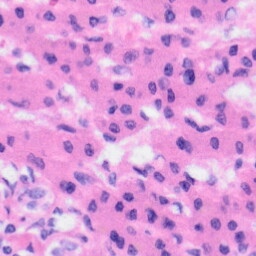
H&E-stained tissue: Liver